【题型】证明题　【知识点】立体几何　【难度】easy
如图，在四棱锥 \(P-ABCD\) 中，\(PA \perp\) 底面 \(ABCD\)，\(AB \perp AD\)，\(AC \perp CD\)，\(\angle ABC=60^\circ\)，\(PA=AB=BC\)，\(E\) 是 \(PC\) 的中点. 证明：

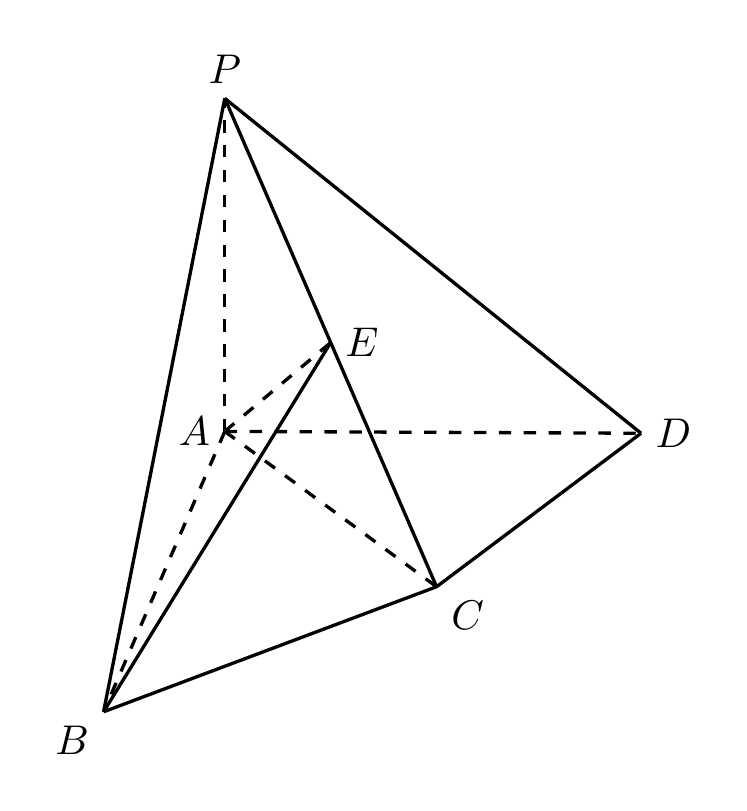
【解答】
（1）\(CD \perp AE\)；

（2）\(PD \perp\) 平面 \(ABE\).

\vspace{0.3em}
\textbf{【证明】}
（1）在四棱锥 \(P-ABCD\) 中，

\(\because PA \perp\) 底面 \(ABCD\)，\(CD \subset\) 平面 \(ABCD\)，\(\therefore PA \perp CD\)，

又 \(\because AC \perp CD\)，且 \(PA \cap AC = A\)，\(AC, PA \subset\) 平面 \(PAC\)，

\(\therefore CD \perp\) 平面 \(PAC\).

又 \(AE \subset\) 平面 \(PAC\)，\(\therefore CD \perp AE\).

\vspace{0.3em}
（2）由 \(PA=AB=BC\)，\(\angle ABC=60^\circ\)，可得 \(AC=PA\).

\(\because E\) 是 \(PC\) 的中点，\(\therefore AE \perp PC\).

由（1）知 \(AE \perp CD\)，且 \(PC \cap CD = C\)，\(PC, CD \subset\) 平面 \(PCD\)，

\(\therefore AE \perp\) 平面 \(PCD\).

又 \(PD \subset\) 平面 \(PCD\)，\(\therefore AE \perp PD\).

\(\because PA \perp\) 底面 \(ABCD\)，\(AB \subset\) 平面 \(ABCD\)，\(\therefore PA \perp AB\).

又 \(\because AB \perp AD\)，且 \(PA \cap AD = A\)，\(PA, AD \subset\) 平面 \(PAD\)，\(\therefore AB \perp\) 平面 \(PAD\)，

又 \(PD \subset\) 平面 \(PAD\)，\(\therefore AB \perp PD\).

又 \(\because AB \cap AE = A\)，\(AB, AE \subset\) 平面 \(ABE\)，\(\therefore PD \perp\) 平面 \(ABE\).